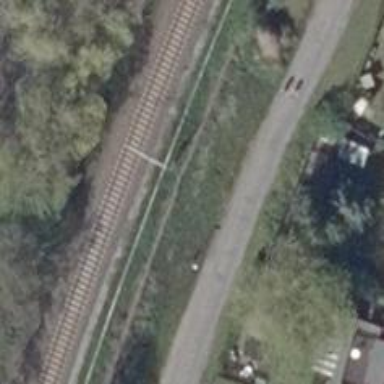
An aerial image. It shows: Milestone along the railway track with catenary mast.